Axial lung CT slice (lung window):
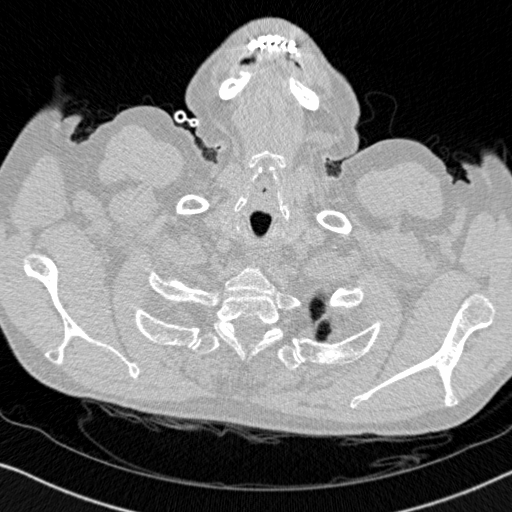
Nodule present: no